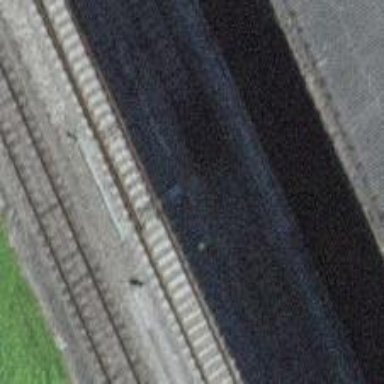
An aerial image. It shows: Railway switch.